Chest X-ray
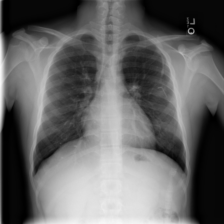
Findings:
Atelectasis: negative
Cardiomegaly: negative
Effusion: negative
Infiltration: negative
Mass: negative
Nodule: negative
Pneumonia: negative
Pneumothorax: negative
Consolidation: negative
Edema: negative
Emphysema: negative
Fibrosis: negative
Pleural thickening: negative
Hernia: negative